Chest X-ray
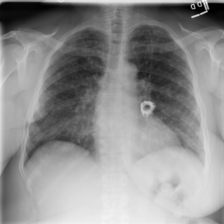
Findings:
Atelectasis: negative
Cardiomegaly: negative
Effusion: negative
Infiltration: negative
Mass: negative
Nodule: negative
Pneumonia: negative
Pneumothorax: negative
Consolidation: negative
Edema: negative
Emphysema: negative
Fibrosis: negative
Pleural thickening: negative
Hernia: negative